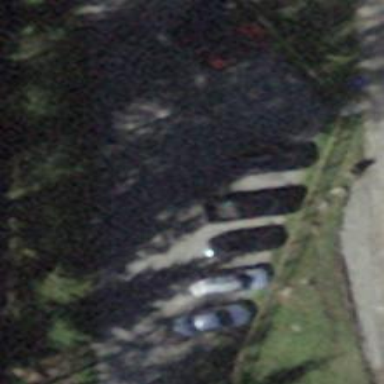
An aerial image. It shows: Parking area.